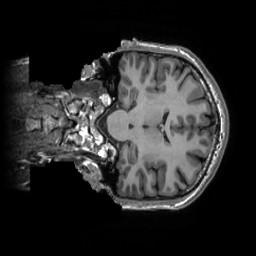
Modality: T1w
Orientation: coronal
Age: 24
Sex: male
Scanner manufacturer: ge
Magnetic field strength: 3 T
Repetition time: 0.007348 s
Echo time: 0.003036 s